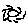
Label: sun